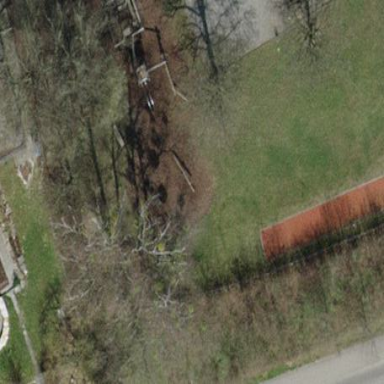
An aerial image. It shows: Playground area for leisure land.